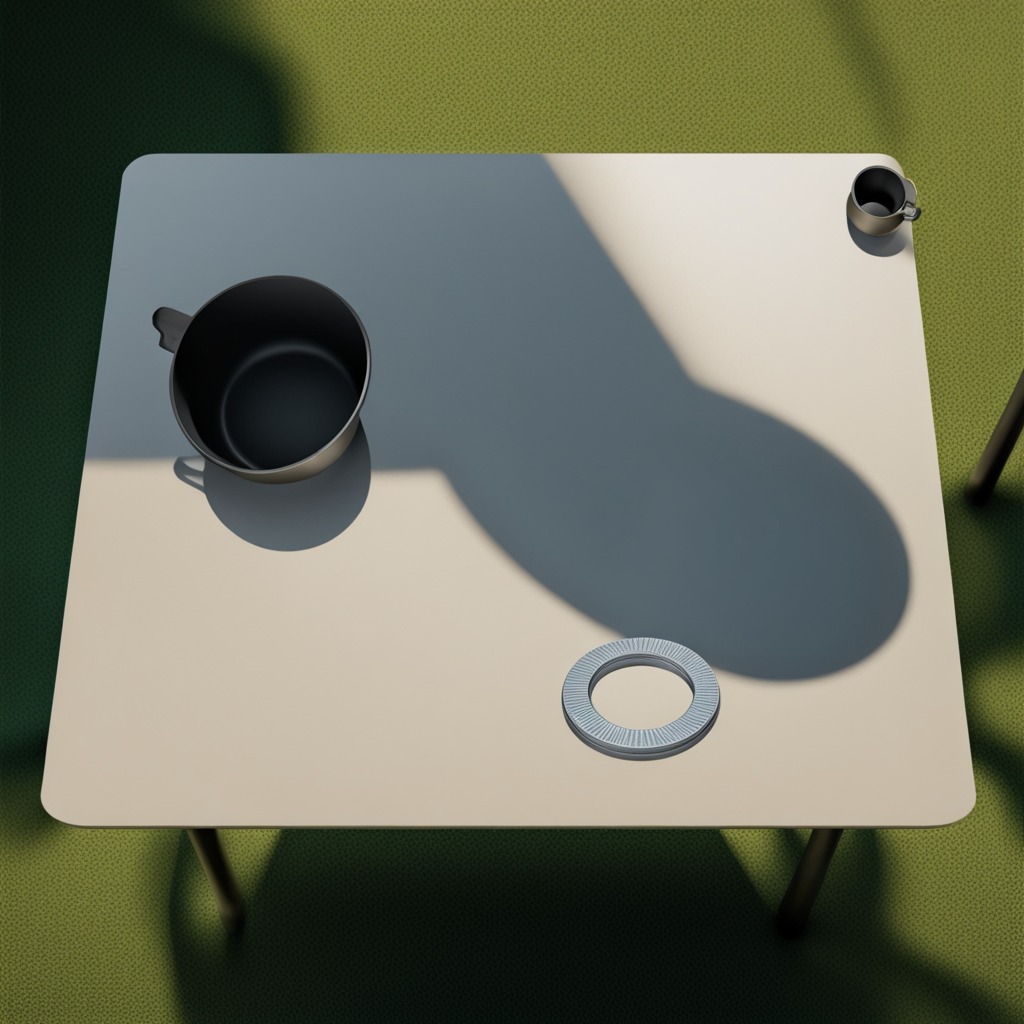
A flat metal washer lies on a clean utility table in a temporary outdoor tool station.